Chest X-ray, PA view. Patient: 52 years old, sex M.
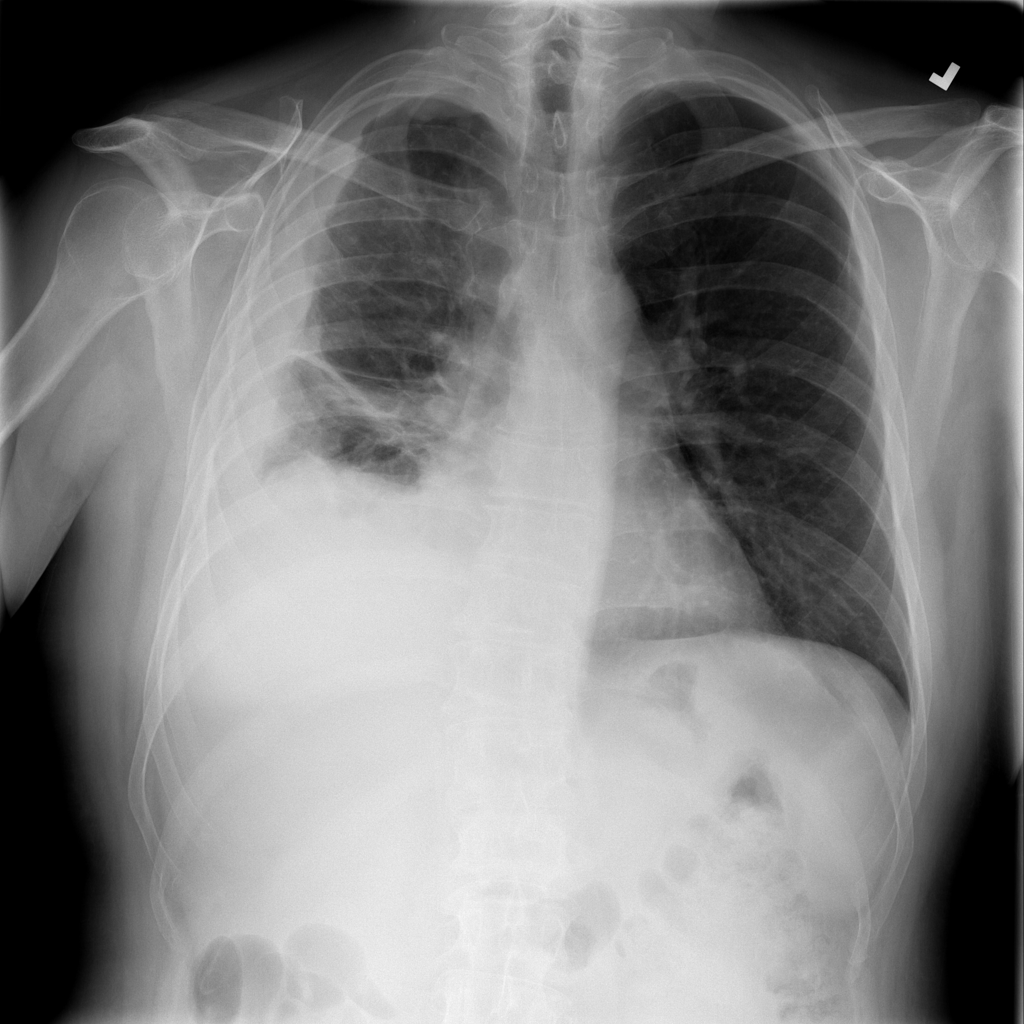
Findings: Atelectasis, Pleural_Thickening